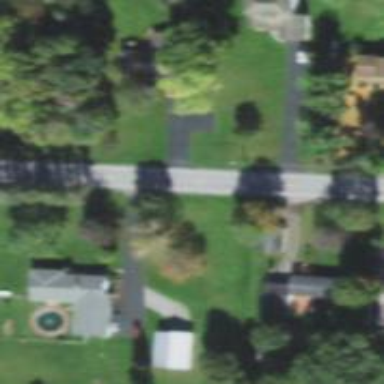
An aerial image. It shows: Driveway.